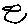
Label: bird